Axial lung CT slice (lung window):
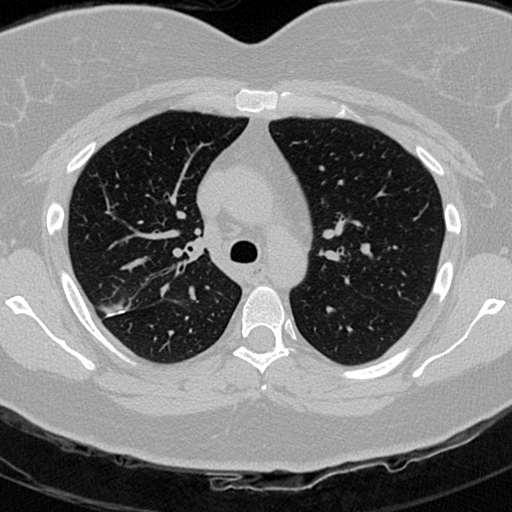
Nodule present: no